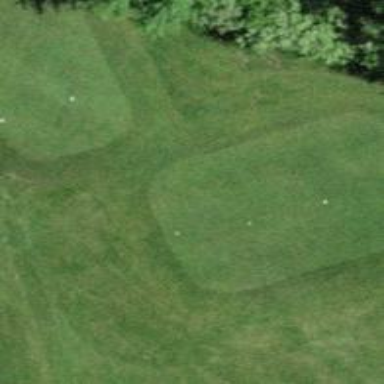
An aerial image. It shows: Golf tee on grassy land.